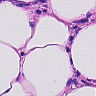
Metastatic tissue present: no